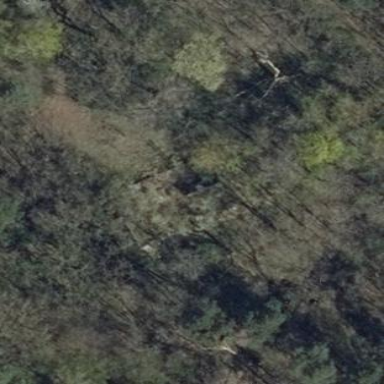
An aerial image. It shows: Ruins of historic building.